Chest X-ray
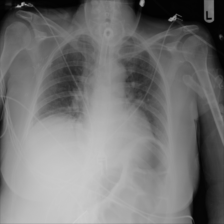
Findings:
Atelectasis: negative
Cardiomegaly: negative
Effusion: negative
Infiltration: negative
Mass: negative
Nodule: negative
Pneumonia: negative
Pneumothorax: negative
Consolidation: negative
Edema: negative
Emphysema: negative
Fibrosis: negative
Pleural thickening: negative
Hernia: negative